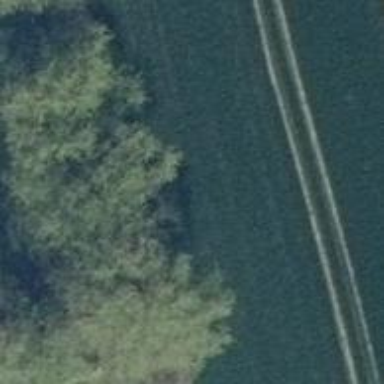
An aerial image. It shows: Row of trees in natural setting.